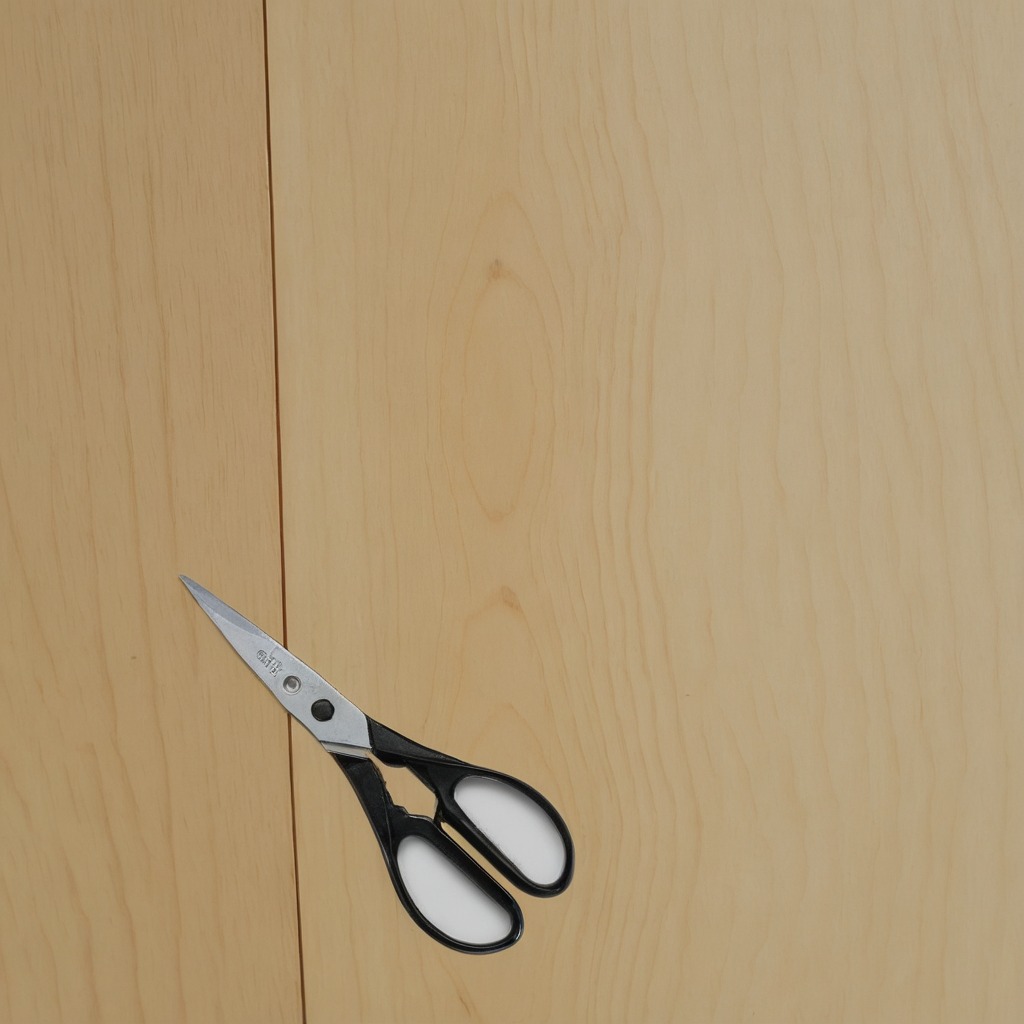
A scissor lying on the plywood surface in a paint workshop lit by afternoon window light.